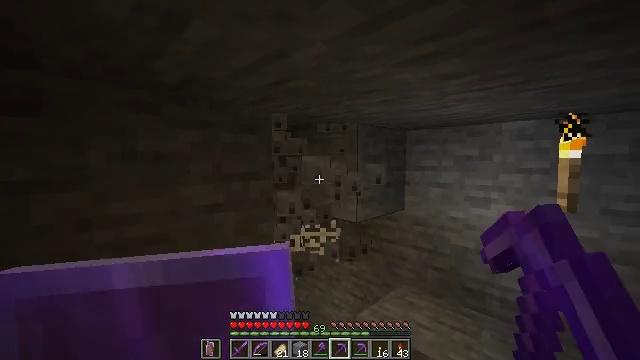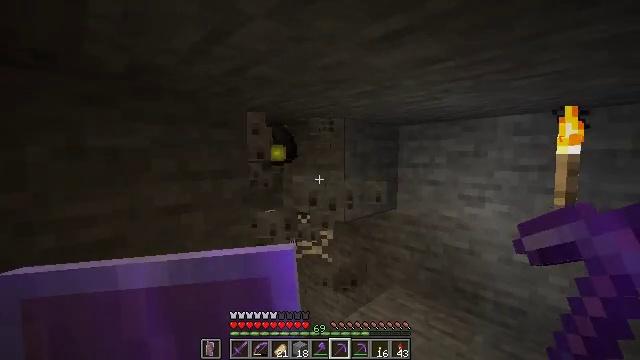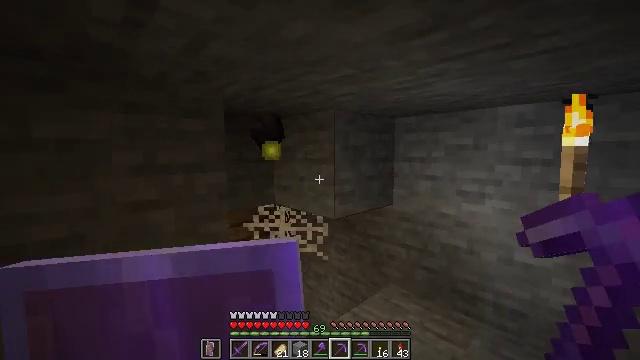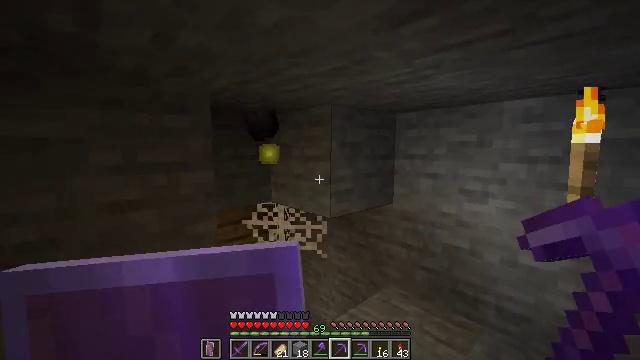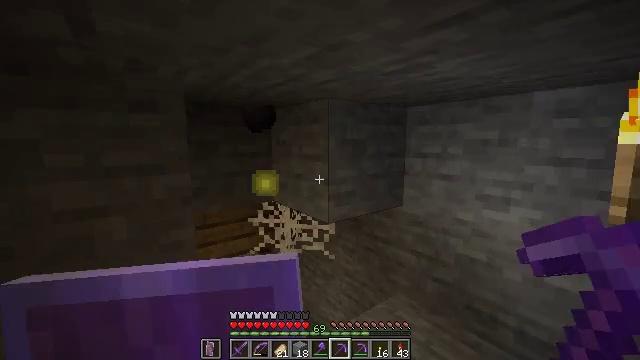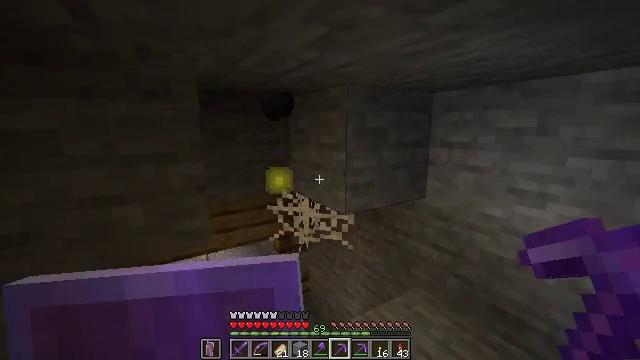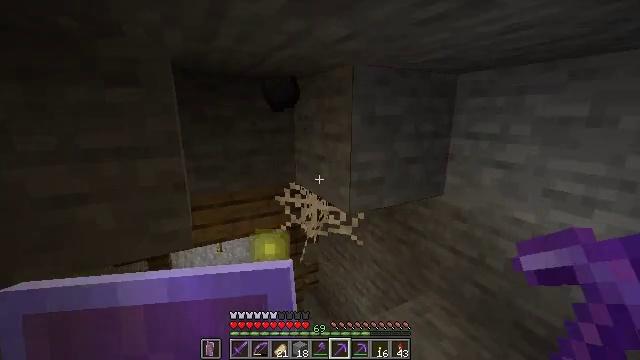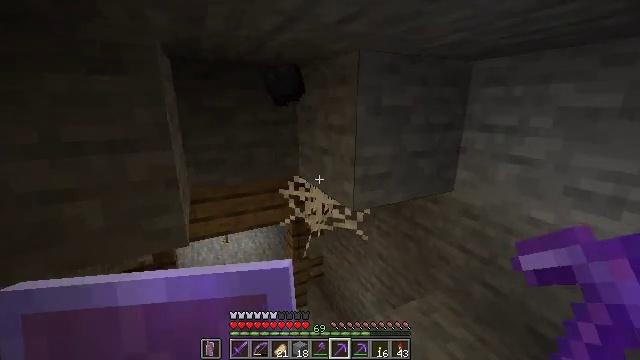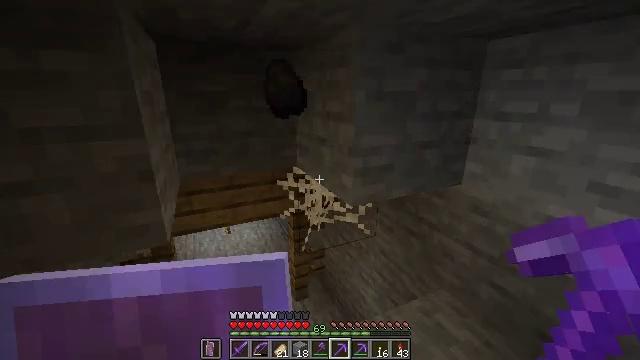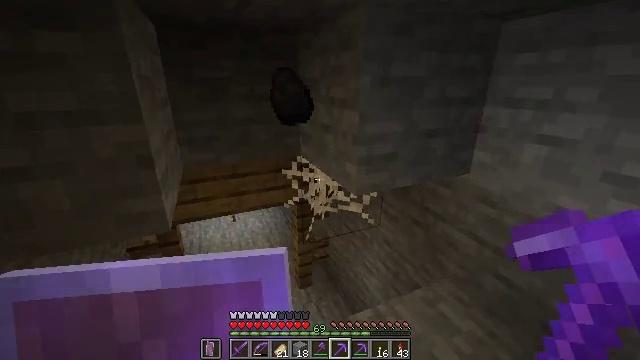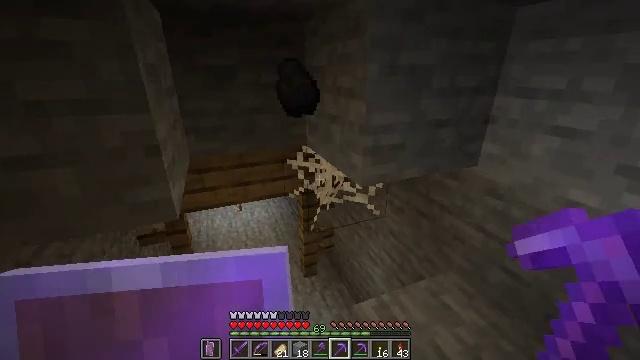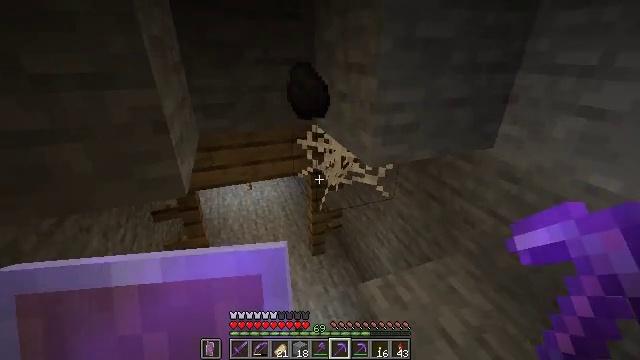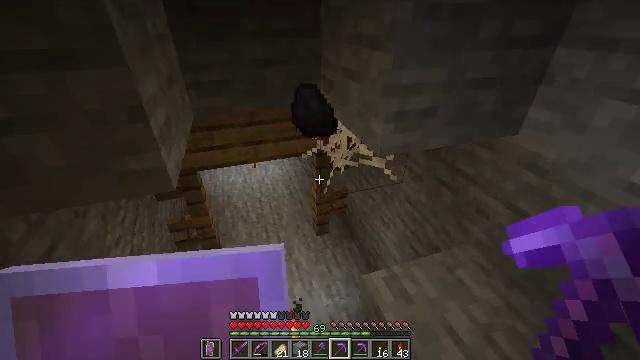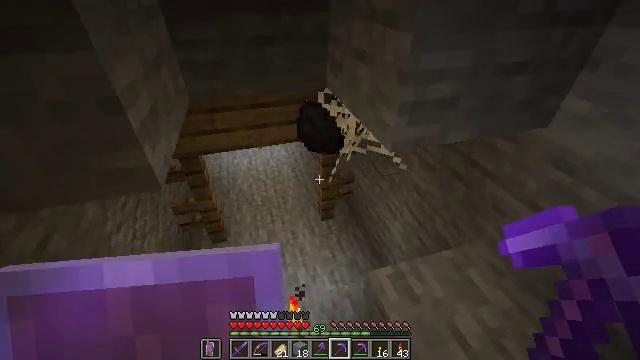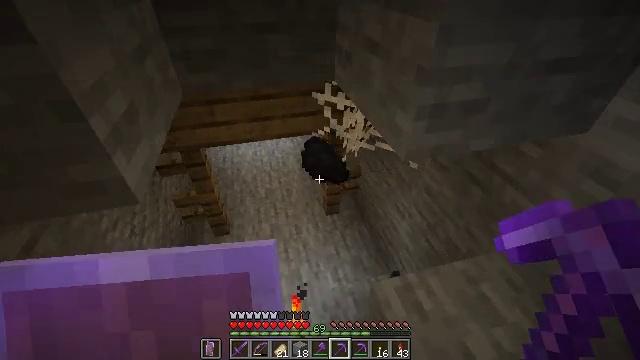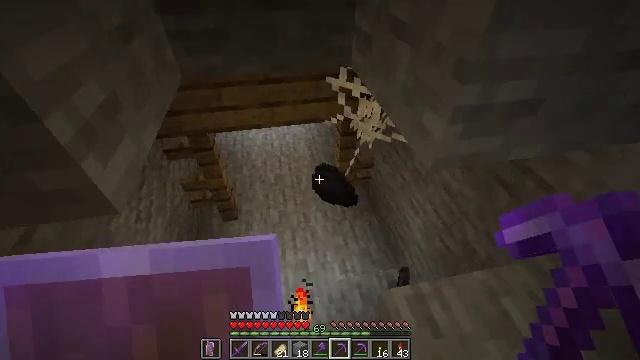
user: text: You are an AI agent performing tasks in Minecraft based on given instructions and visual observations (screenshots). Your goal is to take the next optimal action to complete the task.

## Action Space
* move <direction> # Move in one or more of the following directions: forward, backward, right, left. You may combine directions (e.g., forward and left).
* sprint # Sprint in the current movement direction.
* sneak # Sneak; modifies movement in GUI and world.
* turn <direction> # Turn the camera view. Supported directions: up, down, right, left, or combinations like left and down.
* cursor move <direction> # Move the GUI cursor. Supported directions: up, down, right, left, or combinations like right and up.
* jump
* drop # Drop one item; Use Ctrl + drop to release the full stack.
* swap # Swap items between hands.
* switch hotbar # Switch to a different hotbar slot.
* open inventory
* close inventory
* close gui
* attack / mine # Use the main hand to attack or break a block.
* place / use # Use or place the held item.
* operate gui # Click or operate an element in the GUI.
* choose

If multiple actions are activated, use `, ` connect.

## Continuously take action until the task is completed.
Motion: motion action
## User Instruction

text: Gather cobweb from abandoned mineshafts.
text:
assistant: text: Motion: move forward and move right
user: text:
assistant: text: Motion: move forward and move right
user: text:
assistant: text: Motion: move forward and move right, turn left
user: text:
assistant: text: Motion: move forward and move right, turn left and down
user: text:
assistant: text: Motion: move forward, turn left and down
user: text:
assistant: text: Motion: move forward, turn left and down
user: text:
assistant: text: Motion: turn left and down
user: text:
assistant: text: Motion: turn left and down
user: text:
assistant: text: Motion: turn left and down
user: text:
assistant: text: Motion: turn left and down
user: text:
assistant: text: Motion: move forward, turn left and down
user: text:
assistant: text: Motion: move forward, turn left and down
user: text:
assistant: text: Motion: move forward, turn left and down
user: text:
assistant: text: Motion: move forward, turn left and down
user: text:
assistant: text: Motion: move forward, turn left and down
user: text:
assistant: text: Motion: turn left and down
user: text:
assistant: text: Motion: turn left and down
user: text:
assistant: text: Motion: turn left and down
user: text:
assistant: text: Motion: turn down
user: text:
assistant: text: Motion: no_op
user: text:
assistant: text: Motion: no_op
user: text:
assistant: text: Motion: no_op
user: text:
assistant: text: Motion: no_op
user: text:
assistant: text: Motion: no_op
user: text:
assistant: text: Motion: no_op
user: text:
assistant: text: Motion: no_op
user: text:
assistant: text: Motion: turn left and up
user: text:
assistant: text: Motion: turn left and up
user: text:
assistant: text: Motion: move right, turn left and up
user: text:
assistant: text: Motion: move right, turn left and up